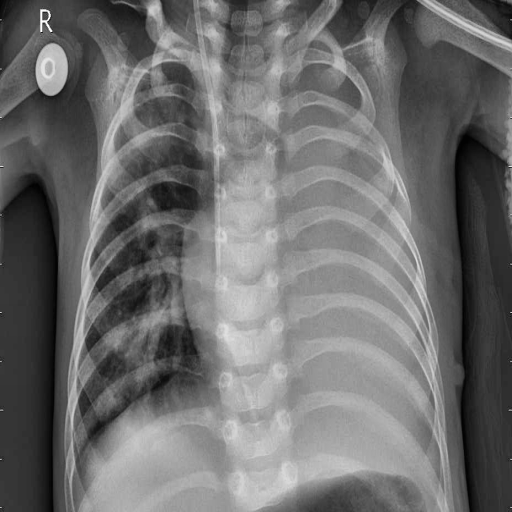
Finding: PNEUMONIA